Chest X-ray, PA view. Patient: 52 years old, sex M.
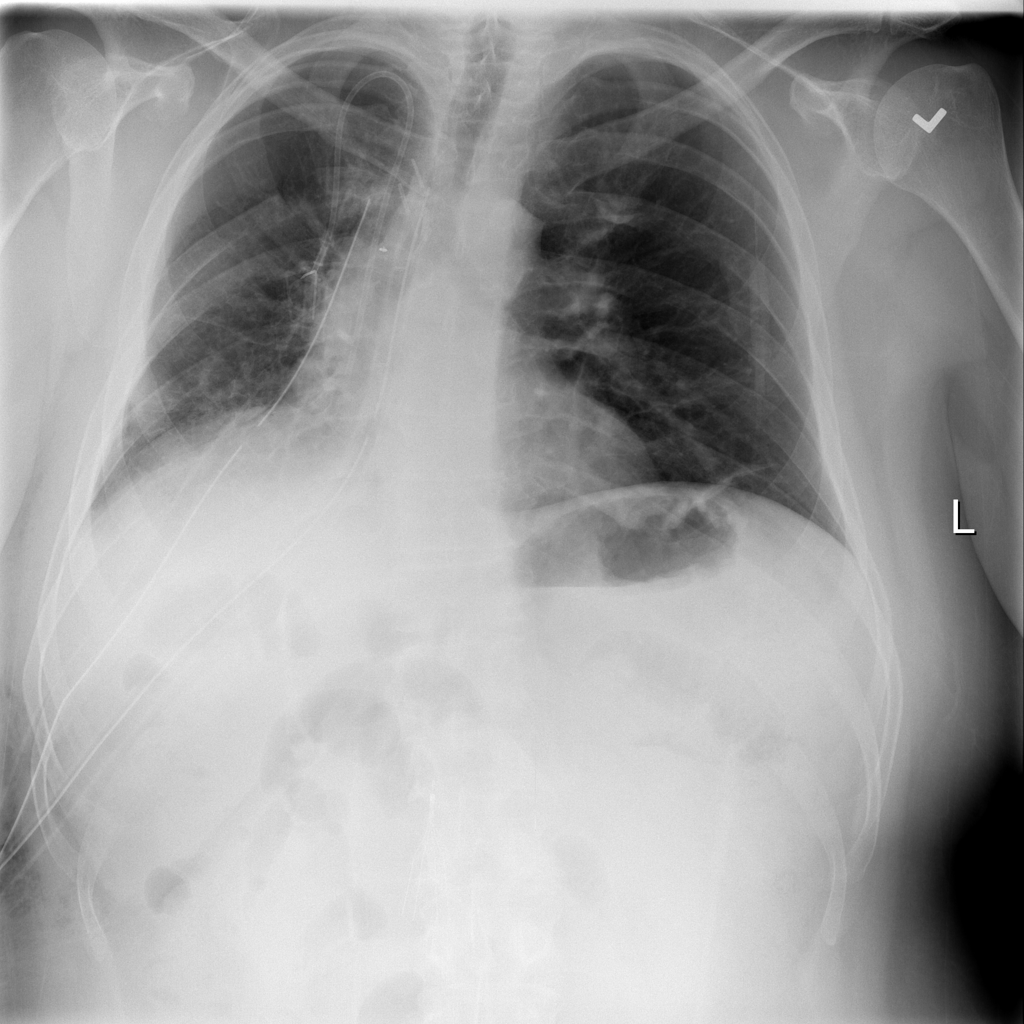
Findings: No Finding